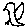
Label: bird